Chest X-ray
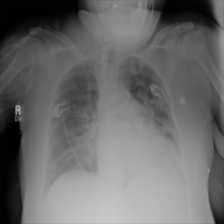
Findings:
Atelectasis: negative
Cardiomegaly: negative
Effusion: negative
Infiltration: positive
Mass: negative
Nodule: negative
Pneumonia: positive
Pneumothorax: negative
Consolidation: negative
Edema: positive
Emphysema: negative
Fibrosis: negative
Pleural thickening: negative
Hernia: negative